Field crop: maize
Growth stage: 1
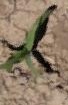
Species: maize